Question: How do you display the values of each pie in a pie chart using ChartHelper? I am using MVC3/Razor syntax.
Trying to do something like this:

The image is from <URL> for ChartHelper in MVC:
My code:
'''
var bytes = new Chart(600, 300).AddSeries(
chartType: "pie",
legend: "Sales in Store per Payment Collected",
xValue: viewModel.SalesInStorePerPaymentCollected.XValues,
yValues: viewModel.SalesInStorePerPaymentCollected.YValues
)
.GetBytes("png");
return File(bytes, "image/png");
'''
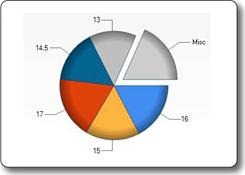
Answer: I did it by using the 'System.Web.UI.DataVisualization.Charting.Chart' class.
Here is the code in my Controller:
'''
public ActionResult Chart()
{
Chart chart = new Chart();
chart.ChartAreas.Add(new ChartArea());
chart.Series.Add(new Series("Data"));
chart.Series["Data"].ChartType = SeriesChartType.Pie;
chart.Series["Data"]["PieLabelStyle"] = "Outside";
chart.Series["Data"]["PieLineColor"] = "Black";
chart.Series["Data"].Points.DataBindXY(
data.Select(data => data.Name.ToString()).ToArray(),
data.Select(data => data.Count).ToArray());
//Other chart formatting and data source omitted.
MemoryStream ms = new MemoryStream();
chart.SaveImage(ms, ChartImageFormat.Png);
return File(ms.ToArray(), "image/png");
}
'''
And the View:
'''
<img alt="alternateText" src="@Url.Action("Chart")" />
'''